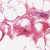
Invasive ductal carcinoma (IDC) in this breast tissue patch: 0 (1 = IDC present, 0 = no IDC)